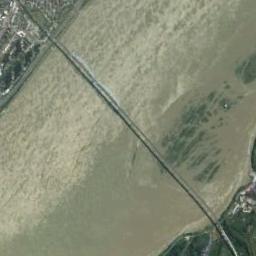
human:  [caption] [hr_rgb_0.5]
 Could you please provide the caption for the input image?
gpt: A bridge built on a yellow river and some green plants on both sides of the river .

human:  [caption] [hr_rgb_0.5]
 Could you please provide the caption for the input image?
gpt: A bridge is over the river with some plants beside .

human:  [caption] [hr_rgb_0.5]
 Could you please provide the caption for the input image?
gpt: It was a two-way bridge, And the water in the river was black .

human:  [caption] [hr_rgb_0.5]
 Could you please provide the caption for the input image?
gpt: A slender, Straight bridge connects the land on both sides of the Yellow River, With many buildings on the land .

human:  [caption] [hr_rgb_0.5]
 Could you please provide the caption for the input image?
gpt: Many green plants are around the bridge .